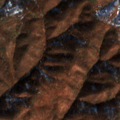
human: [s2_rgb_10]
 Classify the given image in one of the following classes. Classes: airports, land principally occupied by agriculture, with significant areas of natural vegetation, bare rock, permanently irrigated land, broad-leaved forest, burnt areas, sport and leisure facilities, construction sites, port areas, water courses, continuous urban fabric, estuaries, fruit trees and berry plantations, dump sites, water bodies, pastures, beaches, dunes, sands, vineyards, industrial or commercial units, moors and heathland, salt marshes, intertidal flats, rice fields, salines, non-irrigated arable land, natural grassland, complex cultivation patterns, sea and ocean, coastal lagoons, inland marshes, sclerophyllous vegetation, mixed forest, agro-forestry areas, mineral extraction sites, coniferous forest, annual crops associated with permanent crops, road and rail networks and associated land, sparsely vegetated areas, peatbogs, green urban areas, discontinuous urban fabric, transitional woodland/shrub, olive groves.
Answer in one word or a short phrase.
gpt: broad-leaved forest